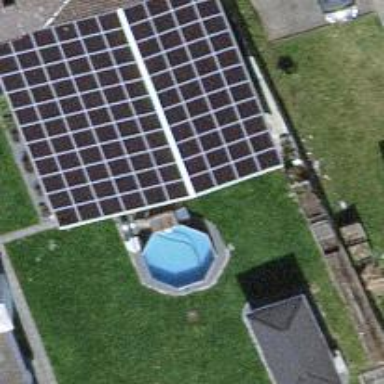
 consisting of solar photovoltaic panels."